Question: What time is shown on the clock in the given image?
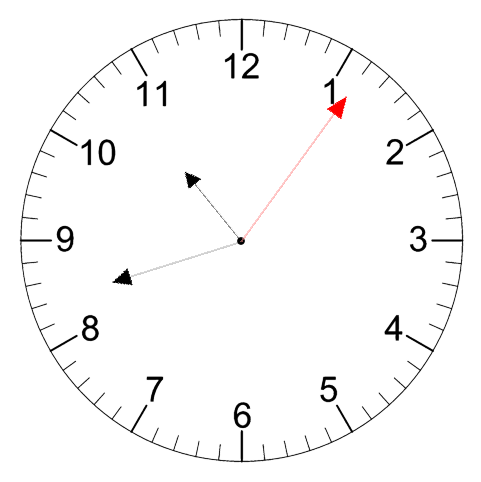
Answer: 10:42:06